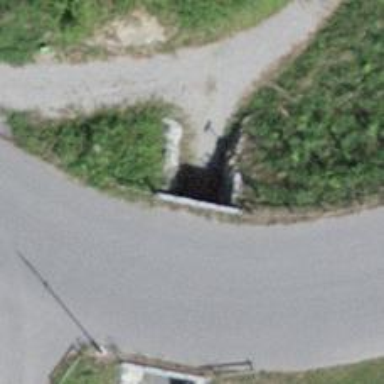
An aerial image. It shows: Path that goes through tunnel.